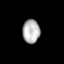
Tissue: prostate
Cell type: T cells
Senescence score: 0.1986
Nuclear area (px): 399
Mean DAPI intensity: 180.672